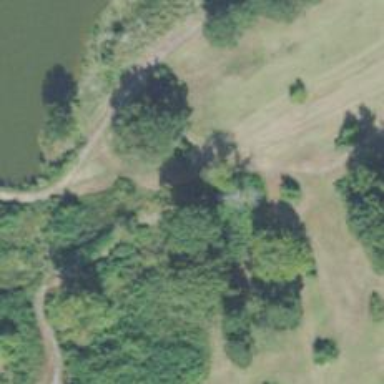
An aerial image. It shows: Path for golf carts.